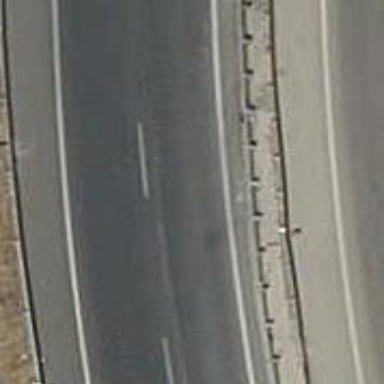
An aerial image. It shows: Motorway link.